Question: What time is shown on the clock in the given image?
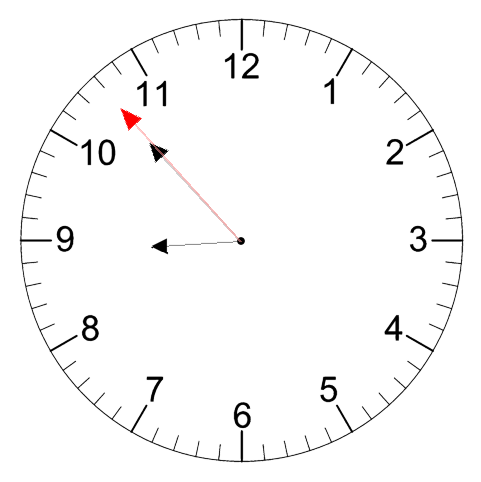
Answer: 08:52:53